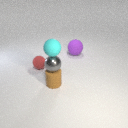
small gray metal sphere below small cyan rubber sphere